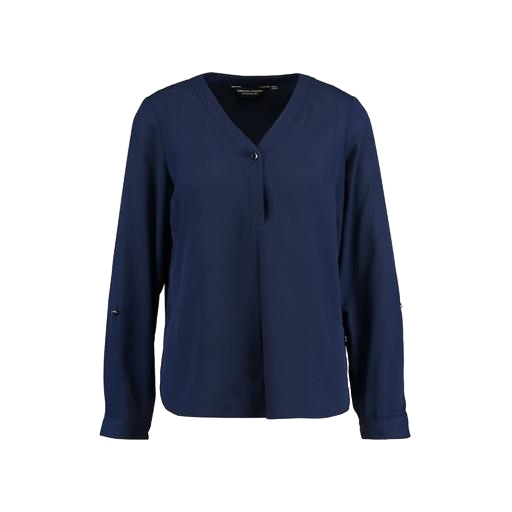
blue v-neck longsleeved blouse, blue longsleeved blouse, blue maxazria blouse, white background